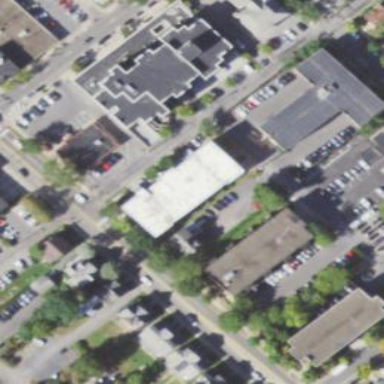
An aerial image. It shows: Image showing building with apartments.